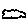
Label: cloud